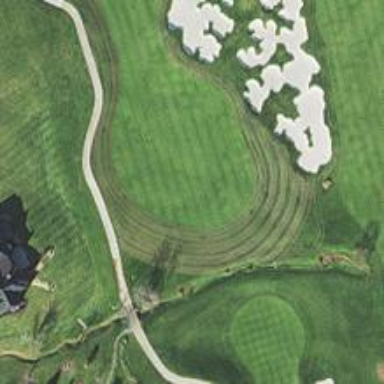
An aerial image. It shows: Golf hole.